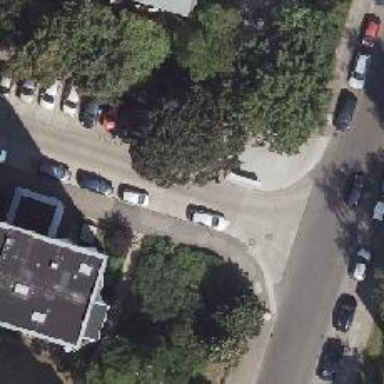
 there is parallel parking on the street with asphalt sidewalk."